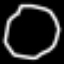
Label: octagon